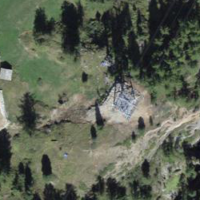
EUNIS habitat code: 26
Species observed at this site:
Rupicapra rupicapra